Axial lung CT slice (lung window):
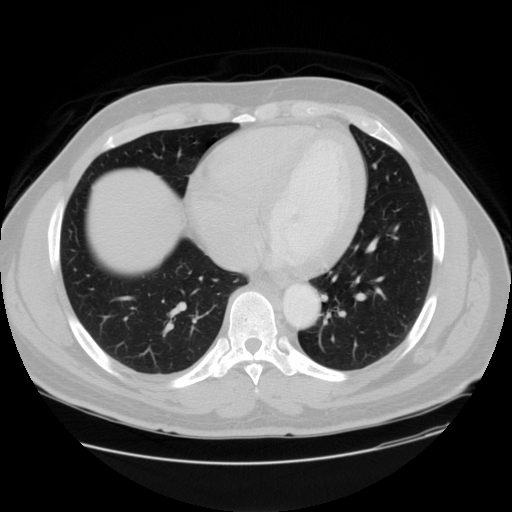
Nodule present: no